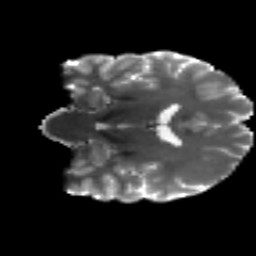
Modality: T2w
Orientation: coronal
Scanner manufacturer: siemens
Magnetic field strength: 3 T
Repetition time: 4.16 s
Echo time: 0.0806 s